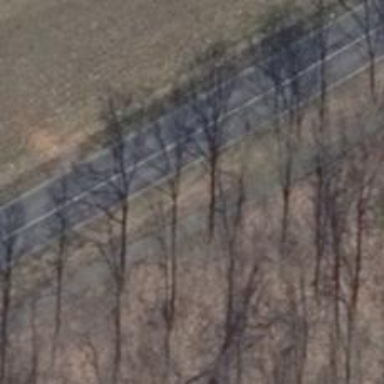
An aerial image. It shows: Asphalt path.